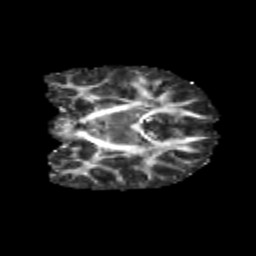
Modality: FA
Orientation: coronal
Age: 9
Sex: female
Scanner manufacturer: siemens
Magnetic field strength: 3 T
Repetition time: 3.8 s
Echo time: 0.07 s